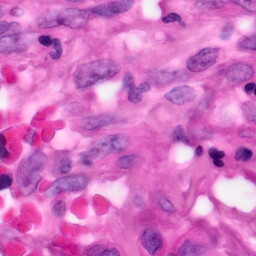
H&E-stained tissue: Pancreatic